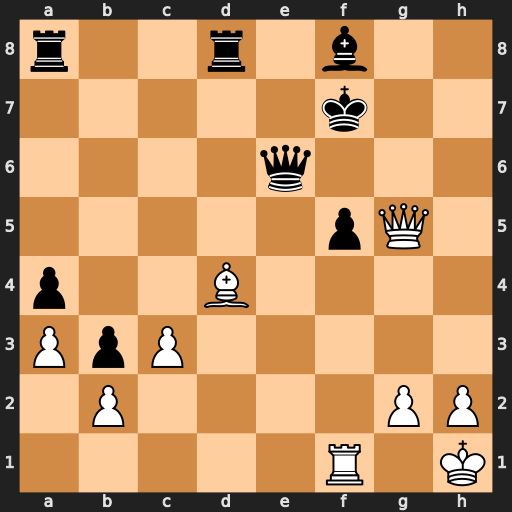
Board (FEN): r2r1b2/5k2/4q3/5pQ1/p2B4/PpP5/1P4PP/5R1K
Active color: w
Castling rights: -
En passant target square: -
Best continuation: Rxf5+ Ke8 Re5